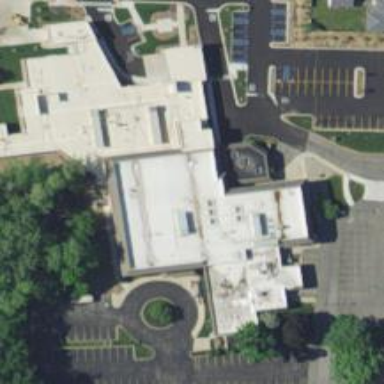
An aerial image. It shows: Healthcare clinic.